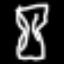
Label: hourglass